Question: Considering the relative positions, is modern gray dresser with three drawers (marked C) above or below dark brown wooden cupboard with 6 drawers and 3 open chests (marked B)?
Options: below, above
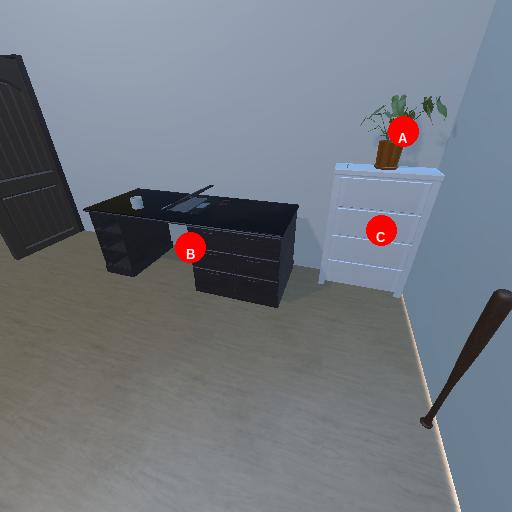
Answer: below